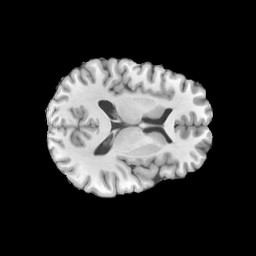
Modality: T1w
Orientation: axial